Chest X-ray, PA view. Patient: 30 years old, sex F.
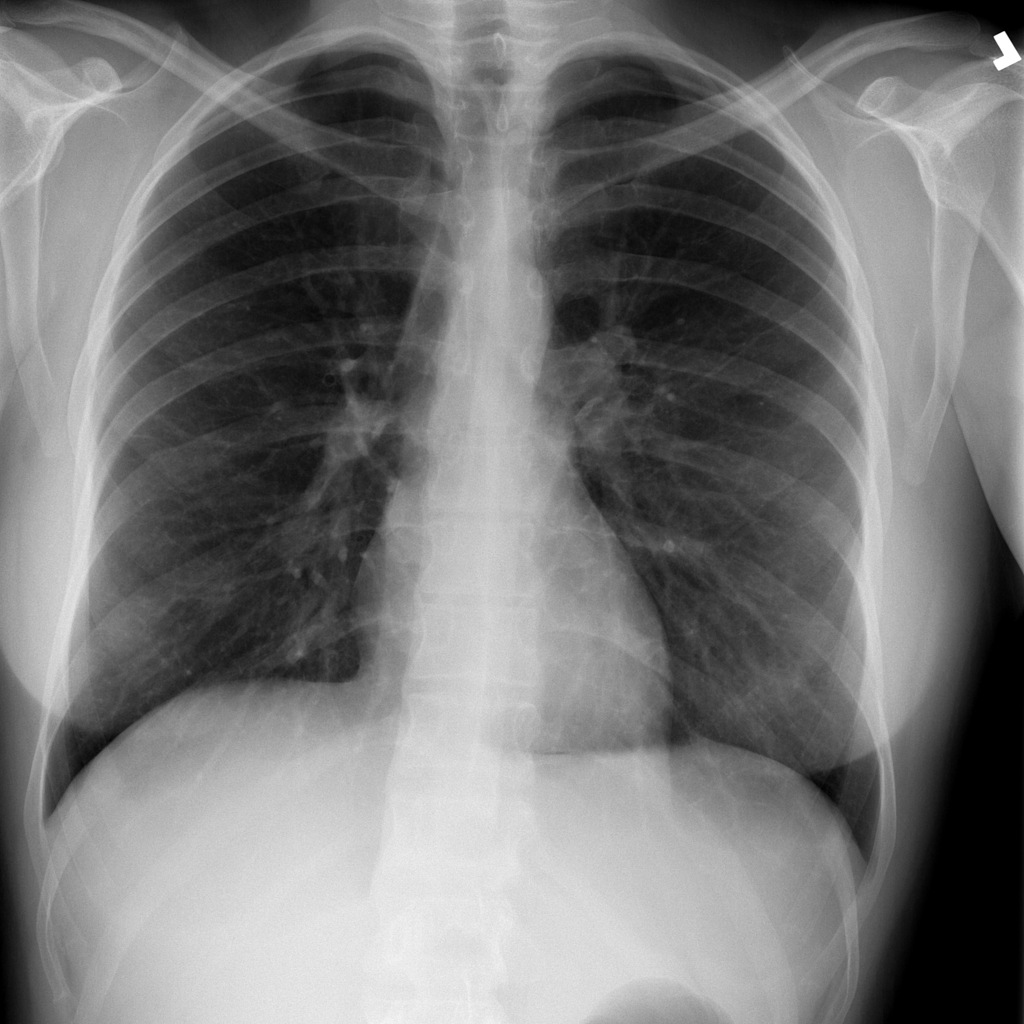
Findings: No Finding